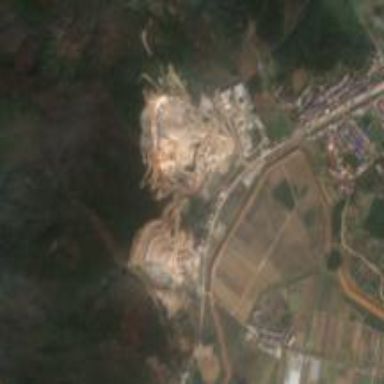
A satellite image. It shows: Quarry area.